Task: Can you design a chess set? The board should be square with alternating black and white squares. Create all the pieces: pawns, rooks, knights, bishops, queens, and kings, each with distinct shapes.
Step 1200:
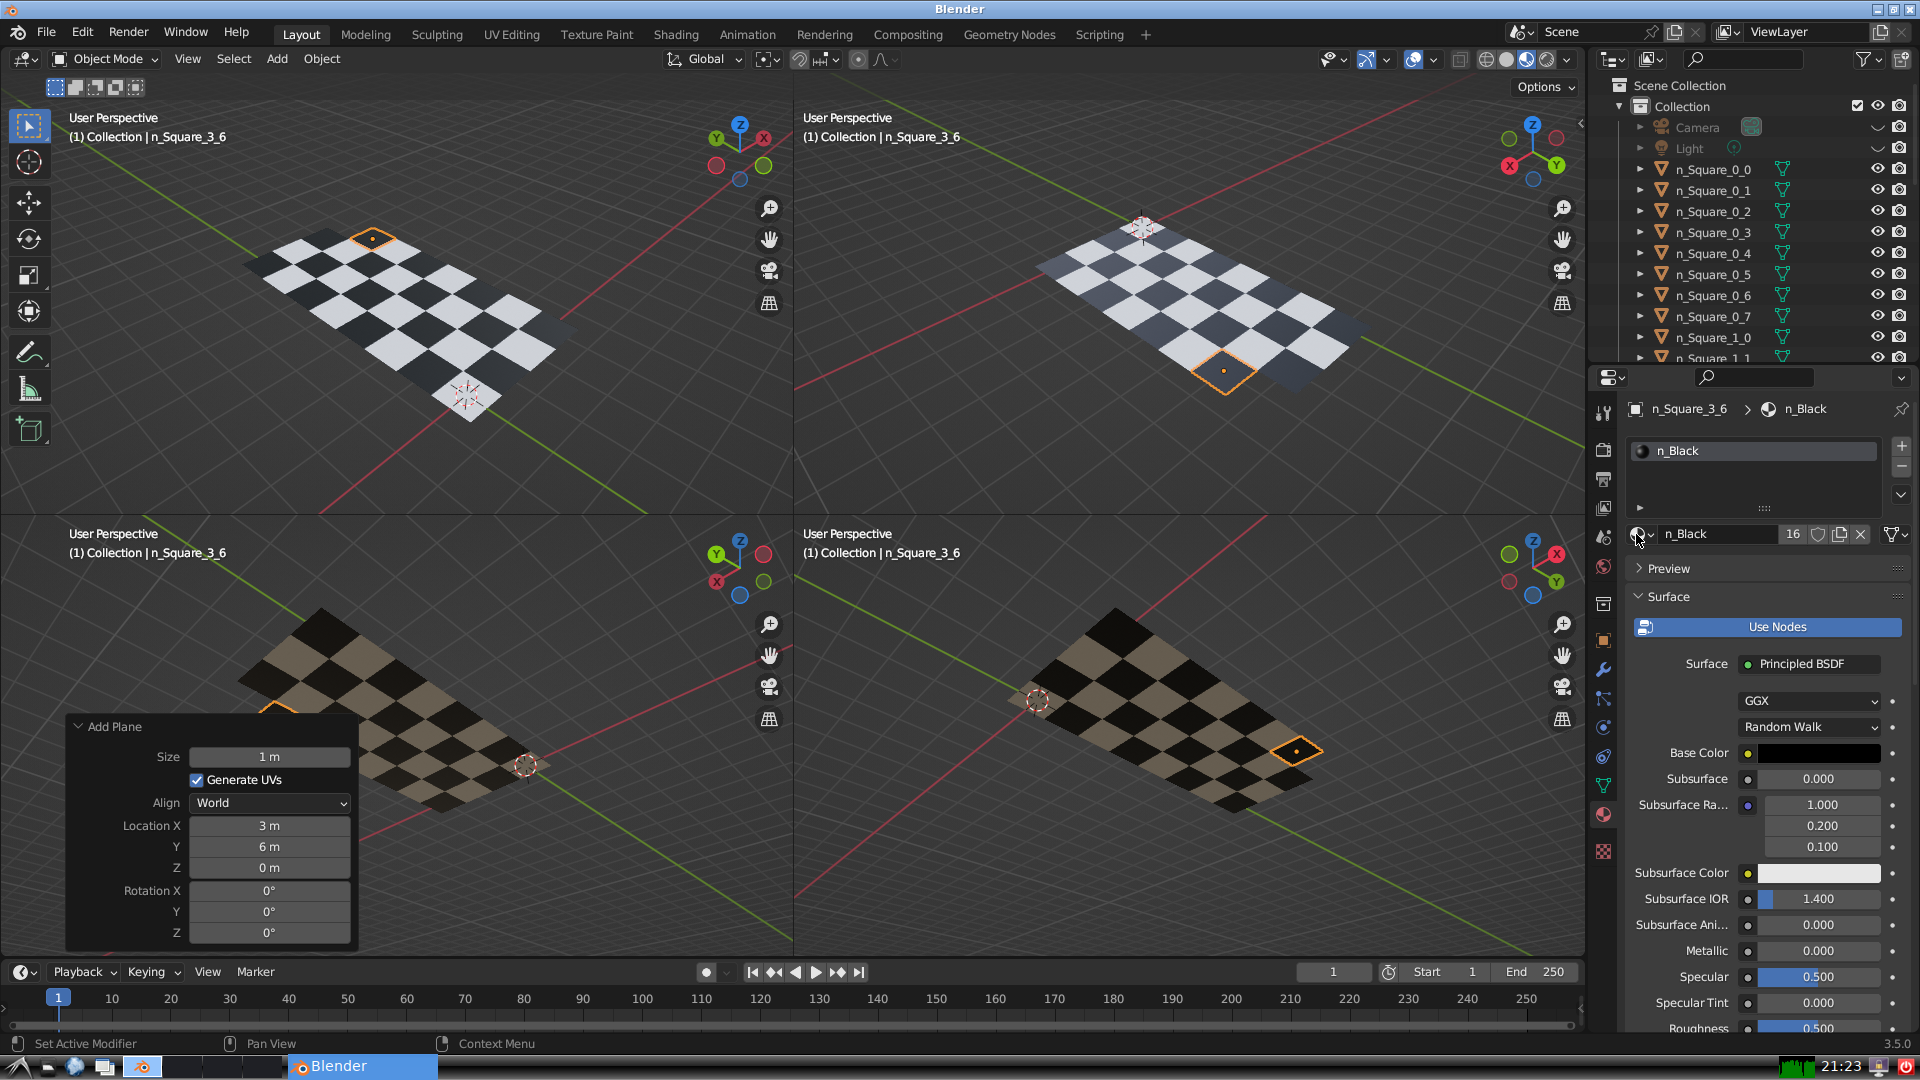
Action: {"mouse_move": [278, 58]}